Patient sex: M
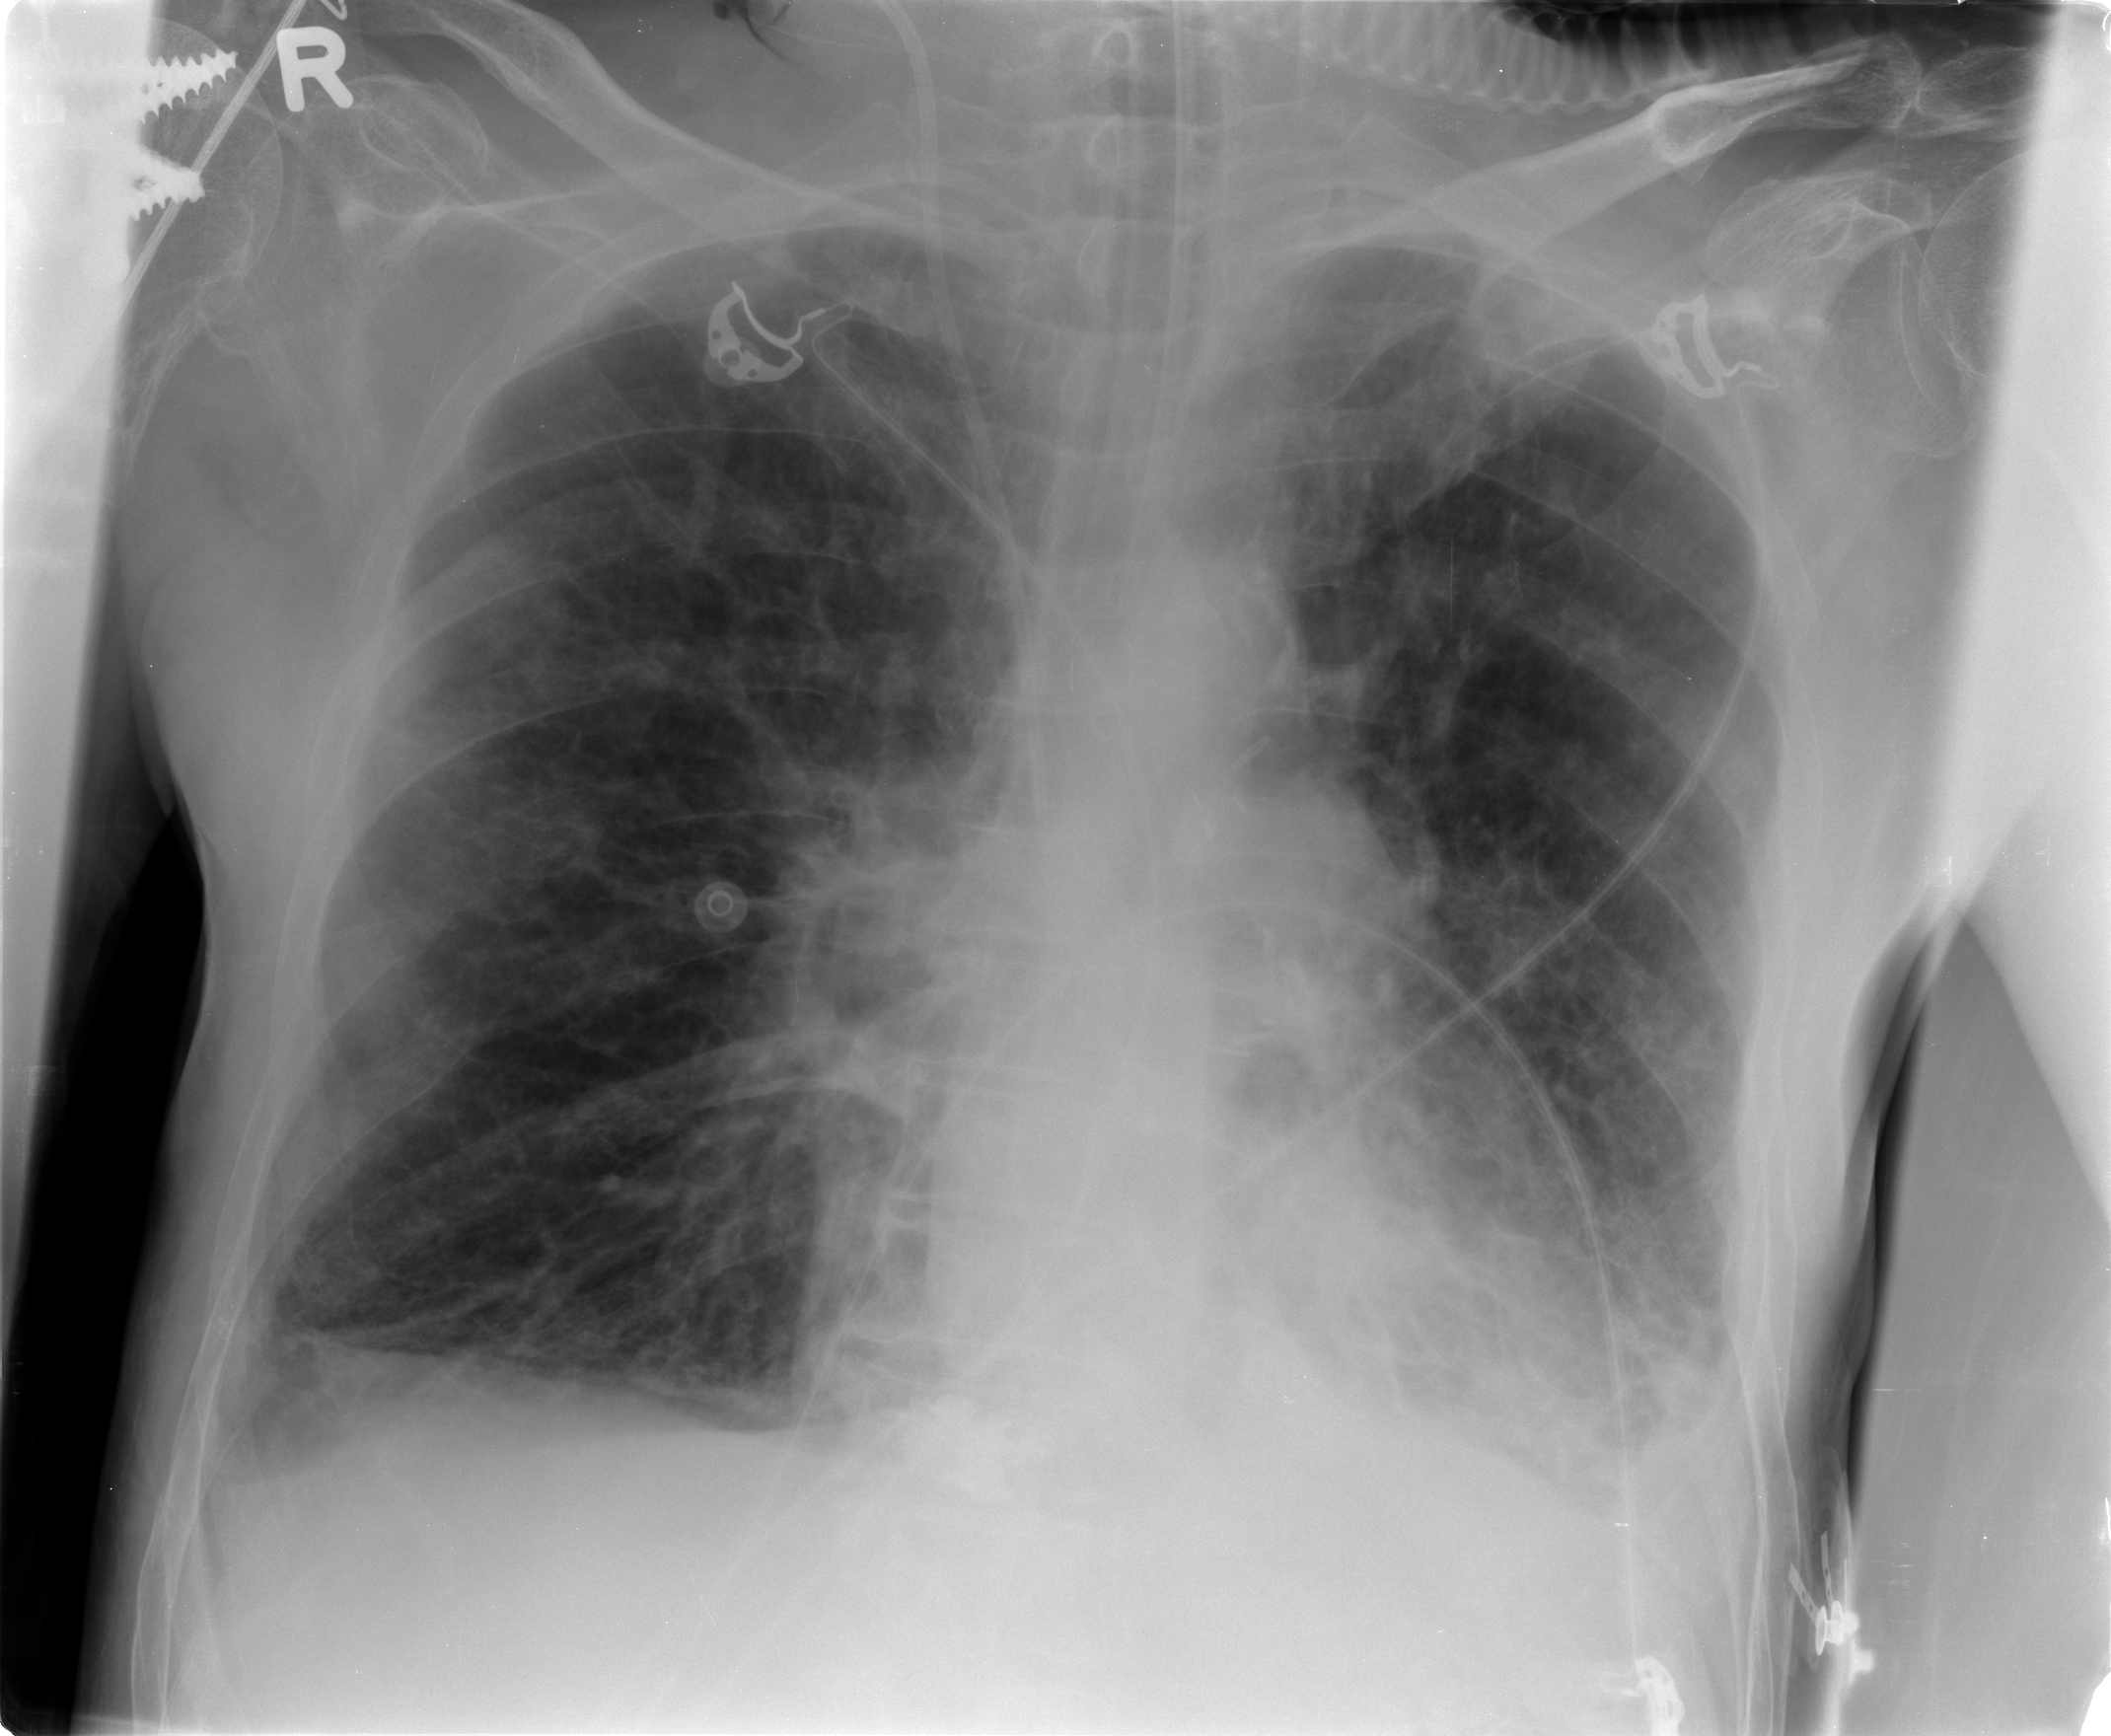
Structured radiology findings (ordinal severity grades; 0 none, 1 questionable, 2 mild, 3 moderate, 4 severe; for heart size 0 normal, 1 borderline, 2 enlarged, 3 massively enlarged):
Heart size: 0
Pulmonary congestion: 0
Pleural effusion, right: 0
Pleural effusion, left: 2
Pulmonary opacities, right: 0
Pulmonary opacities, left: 2
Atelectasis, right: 2
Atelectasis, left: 2